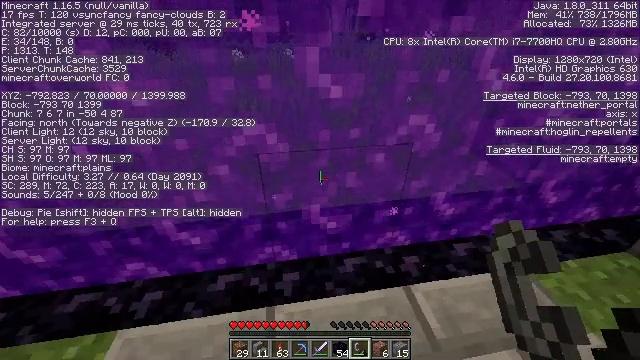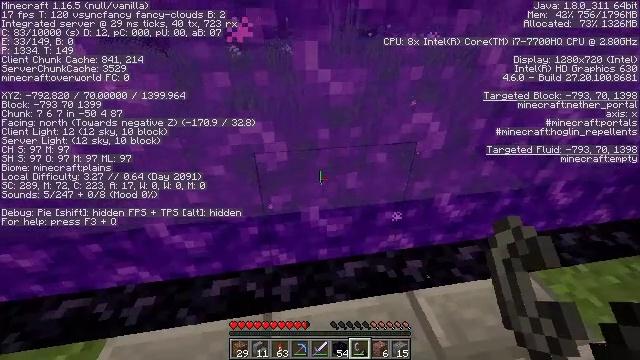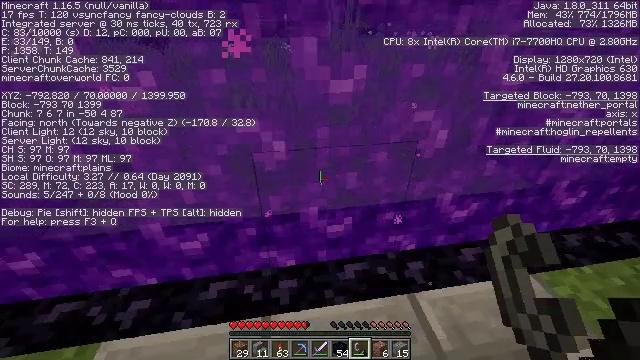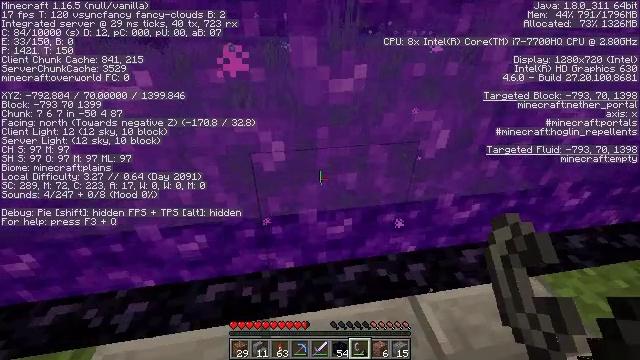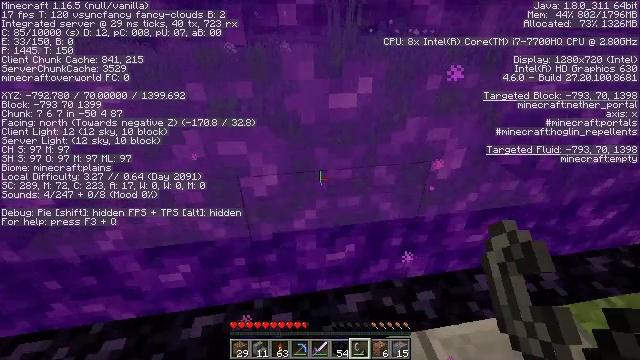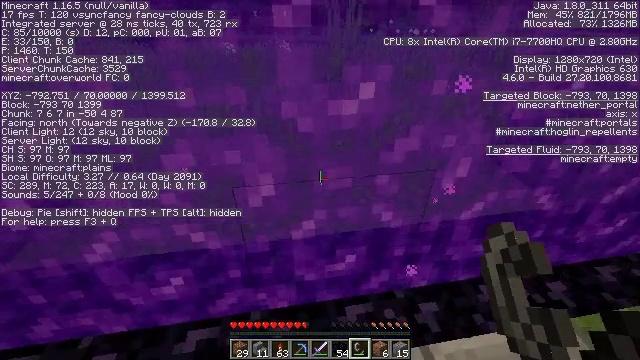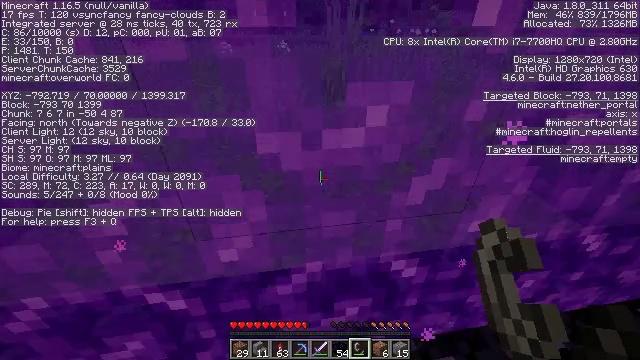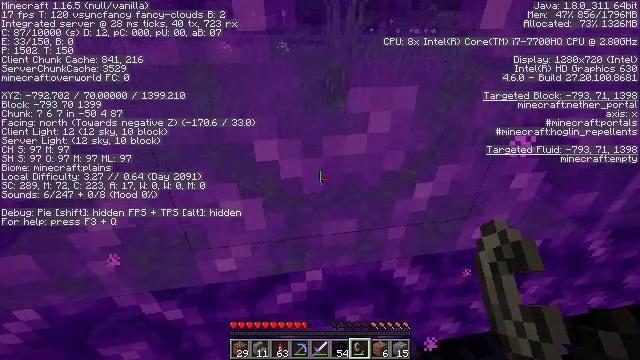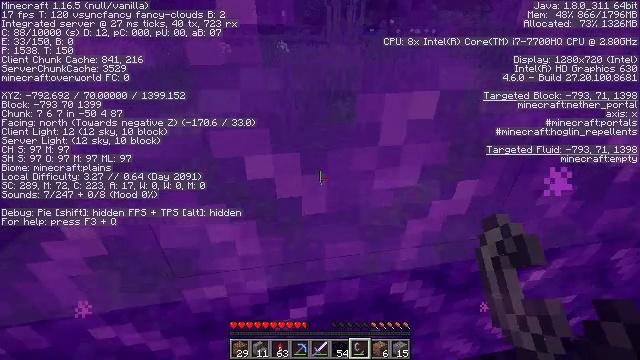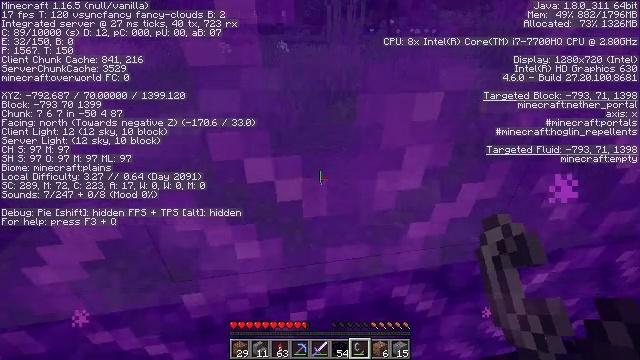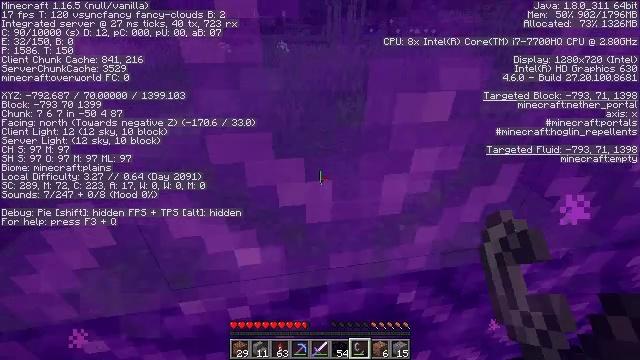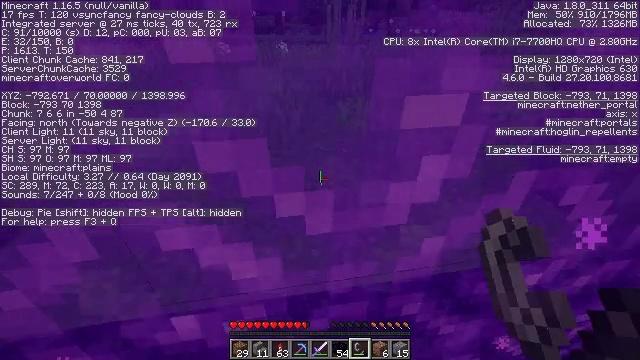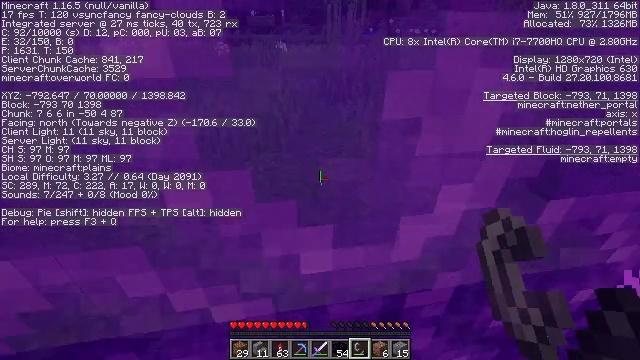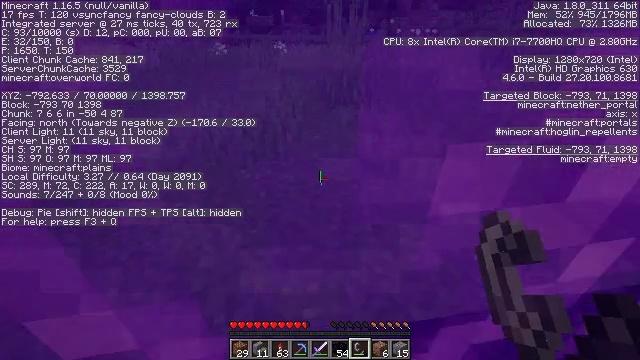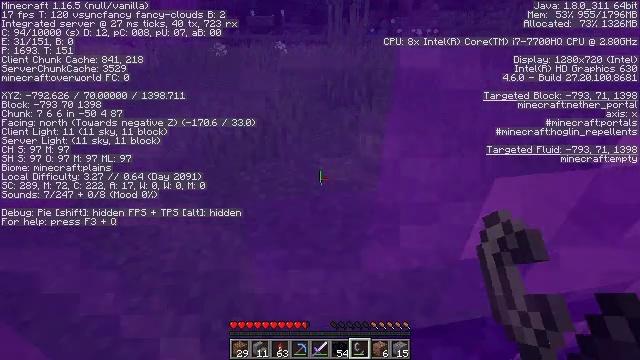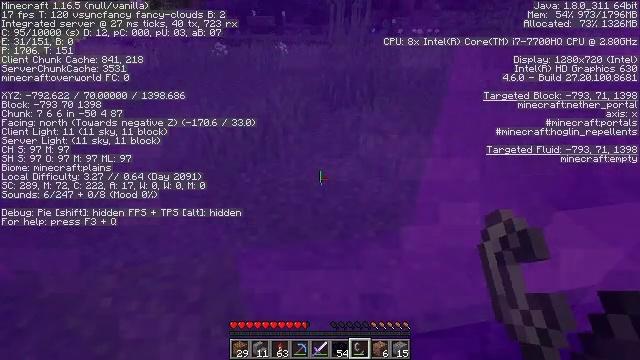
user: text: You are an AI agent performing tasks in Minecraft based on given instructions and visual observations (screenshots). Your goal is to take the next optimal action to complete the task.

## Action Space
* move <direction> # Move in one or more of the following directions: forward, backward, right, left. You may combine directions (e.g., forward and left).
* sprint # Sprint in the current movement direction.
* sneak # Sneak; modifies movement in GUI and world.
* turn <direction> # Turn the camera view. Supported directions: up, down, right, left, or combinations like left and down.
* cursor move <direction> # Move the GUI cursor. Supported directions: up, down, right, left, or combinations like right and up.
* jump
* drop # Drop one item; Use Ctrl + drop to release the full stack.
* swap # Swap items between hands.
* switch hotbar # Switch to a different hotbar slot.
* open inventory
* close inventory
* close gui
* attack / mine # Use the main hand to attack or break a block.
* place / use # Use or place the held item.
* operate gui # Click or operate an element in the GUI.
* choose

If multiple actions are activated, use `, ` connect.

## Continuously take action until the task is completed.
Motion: motion action
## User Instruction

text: Defeat a magma cube.
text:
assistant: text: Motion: no_op
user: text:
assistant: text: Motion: no_op
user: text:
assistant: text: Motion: move forward
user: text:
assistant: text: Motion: move forward
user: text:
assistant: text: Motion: move forward
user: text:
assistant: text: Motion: move forward
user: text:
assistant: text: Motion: no_op
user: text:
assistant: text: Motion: no_op
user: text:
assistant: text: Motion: no_op
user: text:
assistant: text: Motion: no_op
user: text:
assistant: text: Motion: move forward
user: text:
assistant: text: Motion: move forward
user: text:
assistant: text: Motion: no_op
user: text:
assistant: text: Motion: no_op
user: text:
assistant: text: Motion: no_op
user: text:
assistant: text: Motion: no_op
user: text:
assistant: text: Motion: no_op
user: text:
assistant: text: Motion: no_op
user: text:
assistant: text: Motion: no_op
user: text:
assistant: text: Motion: no_op
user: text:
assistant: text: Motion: no_op
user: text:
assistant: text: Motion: no_op
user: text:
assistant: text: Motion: no_op
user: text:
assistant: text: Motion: no_op
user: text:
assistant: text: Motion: no_op
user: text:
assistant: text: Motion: no_op
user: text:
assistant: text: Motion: no_op
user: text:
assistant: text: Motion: no_op
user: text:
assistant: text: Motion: no_op
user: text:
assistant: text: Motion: no_op